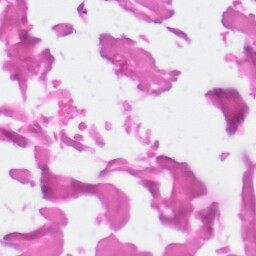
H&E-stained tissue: Skin